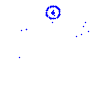
Particle: proton